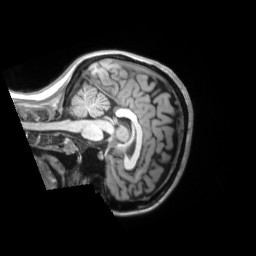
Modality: T1w
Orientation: sagittal
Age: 28
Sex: female
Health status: ill
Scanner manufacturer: siemens
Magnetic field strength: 3 T
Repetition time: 2.2 s
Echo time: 0.00157 s